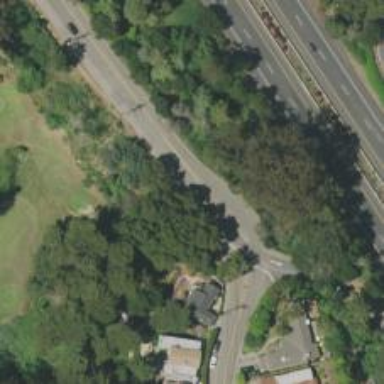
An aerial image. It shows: Secondary road with shared cycleway.